You are looking at the wavelet scalogram of a bearing's acceleration signal. Diagnose the bearing from this image, choosing from: normal, inner_race, outer_race, ball.
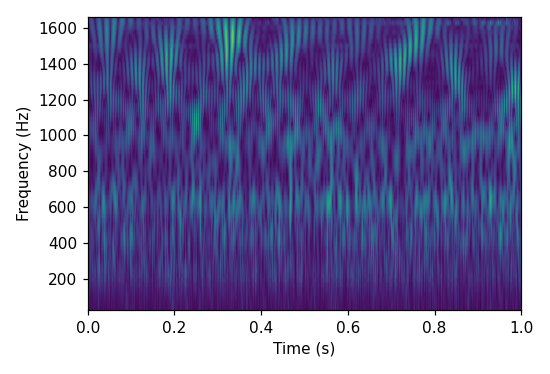
Answer: outer_race